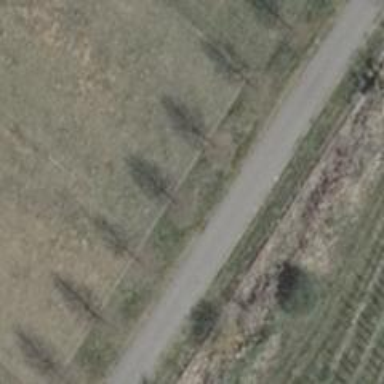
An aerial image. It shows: Avenue lined with trees.